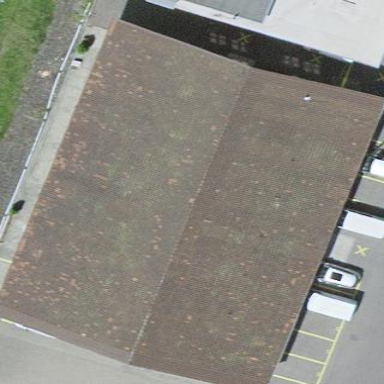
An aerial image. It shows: Commercial building.